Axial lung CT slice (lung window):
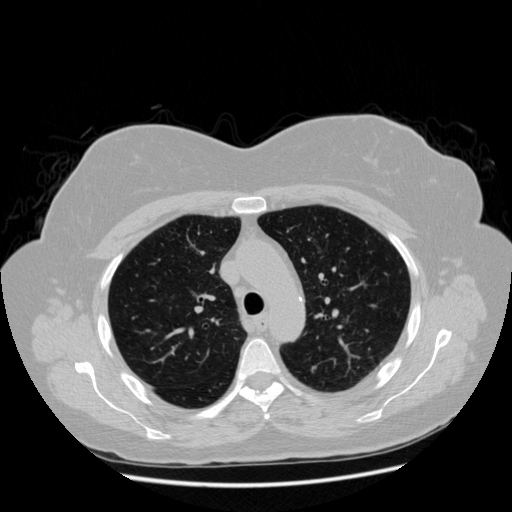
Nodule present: yes
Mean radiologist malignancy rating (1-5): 3